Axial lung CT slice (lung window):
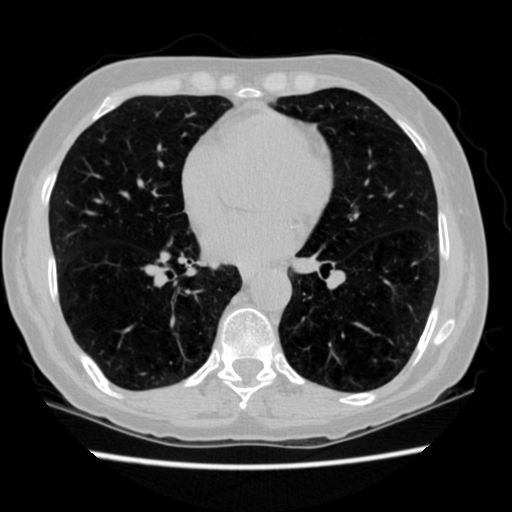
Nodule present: no